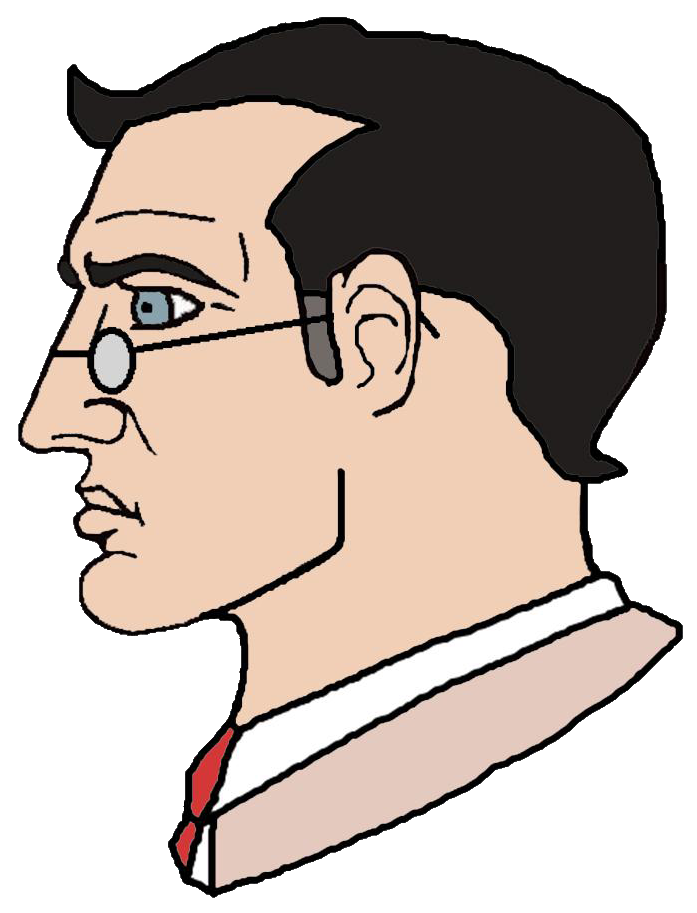
Label: 4_Yes_Chad